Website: home-depot
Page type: customer-info-address
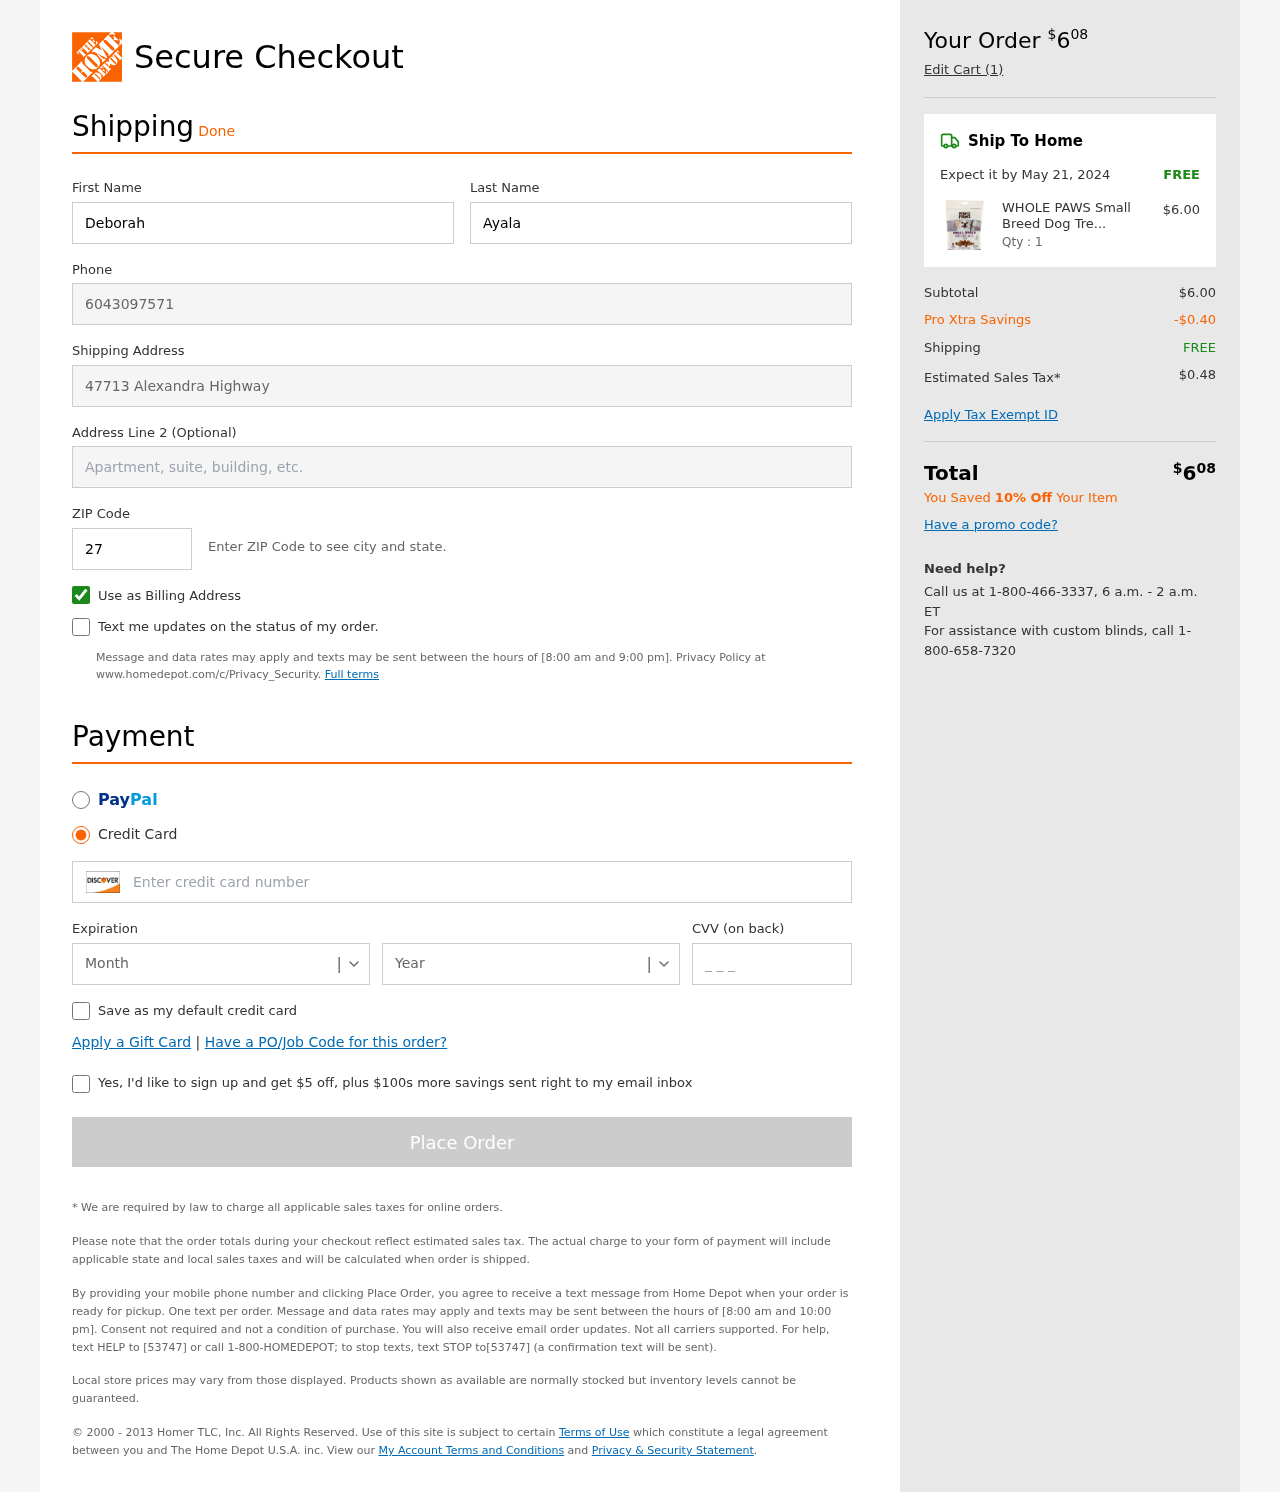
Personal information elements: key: PII_CARD_CVV
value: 209
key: PII_CARD_EXPIRY_MONTH
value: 02
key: PII_CARD_EXPIRY_YEAR
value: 26
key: PII_CARD_NUMBER
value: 6011 6749 5779 9998
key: PII_FIRSTNAME
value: Deborah
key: PII_LASTNAME
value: Ayala
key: PII_PHONE
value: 6043097571
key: PII_POSTCODE
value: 27043
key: PII_STREET
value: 47713 Alexandra Highway
Product elements: key: PRODUCT1_NAME
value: WHOLE PAWS Small Breed Dog Treat, 6 OZ
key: PRODUCT1_PRICE
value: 6
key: PRODUCT1_QUANTITY
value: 1
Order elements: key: ORDER_TOTAL
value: $608
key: ORDER_NUM_ITEMS
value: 1
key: ORDER_DELIVERY_DATE
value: May 21, 2024
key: ORDER_SHIPPING_COST
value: FREE
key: ORDER_SUBTOTAL
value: $6.00
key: ORDER_DISCOUNT
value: -$0.40
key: ORDER_SHIPPING_COST2
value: FREE
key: ORDER_TAX
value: $0.48
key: ORDER_TOTAL2
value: $608
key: ORDER_SAVINGS_MESSAGE
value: You Saved 10% Off Your Item